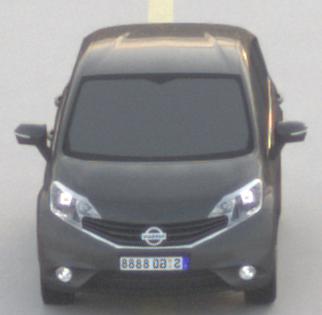
Make: Nissan
Model: Note 1.2
Detailed model: Note (E12) (10/13 - 12/16)
Model produced from: 2013/10
Model produced until: 2015/09
Doors: 5
Color: gray
Road condition: dry road
Daytime: sunrise or sunset
Contrast: low contrast